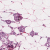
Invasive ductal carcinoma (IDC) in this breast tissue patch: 0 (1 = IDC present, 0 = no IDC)